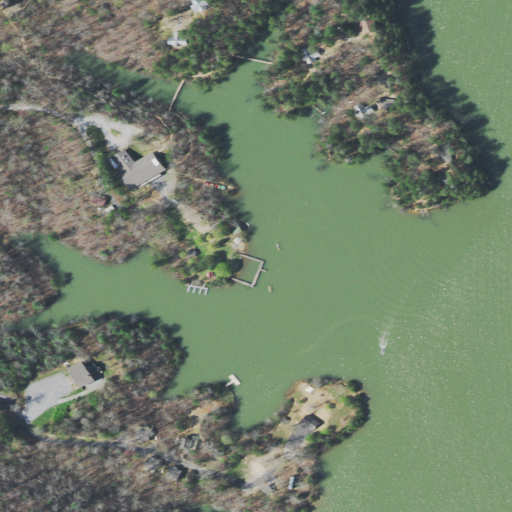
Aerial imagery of beach in Tennessee named Shady Beach containing open water, deciduous forest, evergreen forest, pasture, mixed forest, shrub, barren land, open development, low intensity development, and medium intensity development